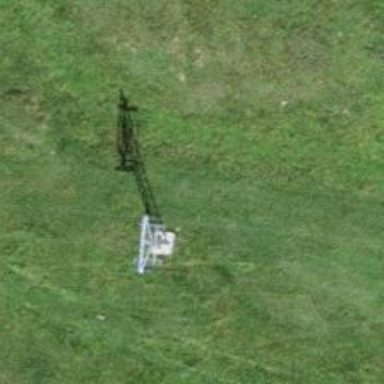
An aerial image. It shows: Pylon used for aerialway.